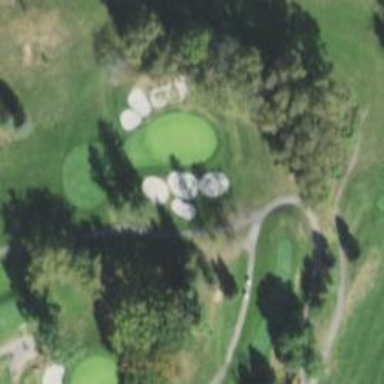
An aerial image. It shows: Service road designated as golf cart path.